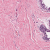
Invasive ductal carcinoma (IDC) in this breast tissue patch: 0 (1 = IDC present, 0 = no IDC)